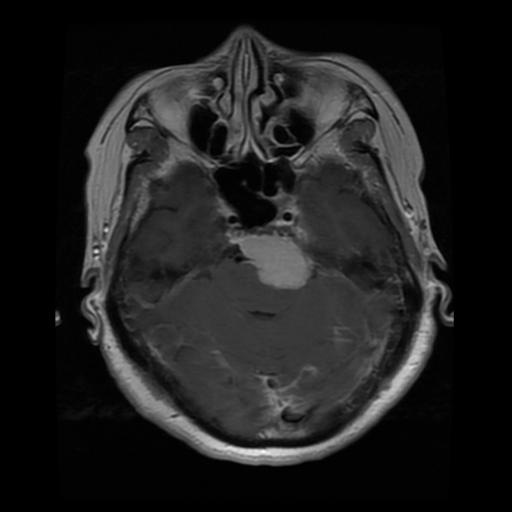
Label: meningioma